Question: I am trying to use Highcharts to generate our website's availability information.
The Y axis is availability in percentage, the expected labels are:
'''
[100, 99.9, 99, 90, 0]
'''
code:
<URL>
'''
$(function () {
$('#container').highcharts({
chart: {
},
xAxis: {
categories: ['Jan', 'Feb', 'Mar', 'Apr', 'May', 'Jun', 'Jul', 'Aug', 'Sep', 'Oct', 'Nov', 'Dec']
},
yAxis: {
title: {
text: "AVAILABILITY %"
},
labels: {
formatter: function() {
return 100-this.value;
}
},
type: 'logarithmic',
reversed:true,
min:0.01,
plotLines: [{
color: '#CCCCCC',
width: 2,
value: 0.1,
dashStyle: 'ShortDot'
},{
color: 'red',
width: 2,
value: 1,
dashStyle: 'ShortDot'
},{
color: '#CCCCCCC',
width: 2,
value: 10,
dashStyle: 'ShortDot'
}],
},
tooltip: {
formatter: function() {
return 'x:'+ this.x +'<br>'+
'y:'+ (100-this.y);
}
},
series: [{
// real data:
// [90, 98, 99.7, 100, 100, 99.9, 99.7, 90, 91, 98, 96, 97.3]
data: [10, 2, 0.3, 0, 0, 0.1, 0.3, 10, 9, 2, 4, 2.7]
}]
});
});
'''
However, I have two issues that I need help with:
1. I cannot draw 100 in the y axis
2. Orginal data with value 100 cannot be shown in the chart
Here is the expected chart:
<URL>

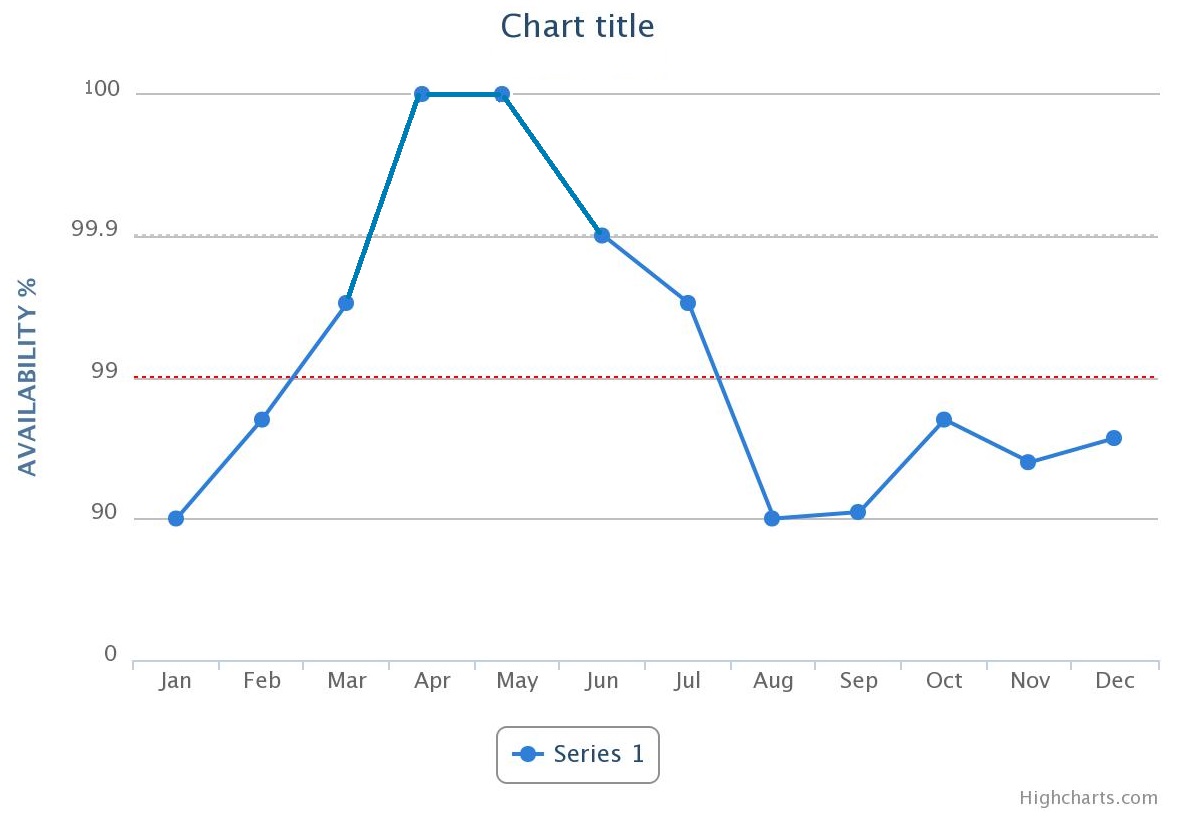
Answer: In general negative numbers and zero-based are not supported, but you can workaround this: <URL>
In steps:
- Assume that value 0 will be represented as other one, for example 0.001 (or lower)- Set min for yAxis to that value- Update formatters for tooltip and yAxis.labels accordingly:'''
tooltip: {
formatter: function() {
if(this.y === 0.001) {
return 'x:'+ this.x +'<br>'+ 'y:100';
} else {
return 'x:'+ this.x +'<br>'+ 'y:'+ (100-this.y);
}
}
},
'''
And:
'''
yAxis: {
labels: {
formatter: function() {
if(this.isFirst) {
return 100;
}
return 100-this.value;
}
}
}
'''